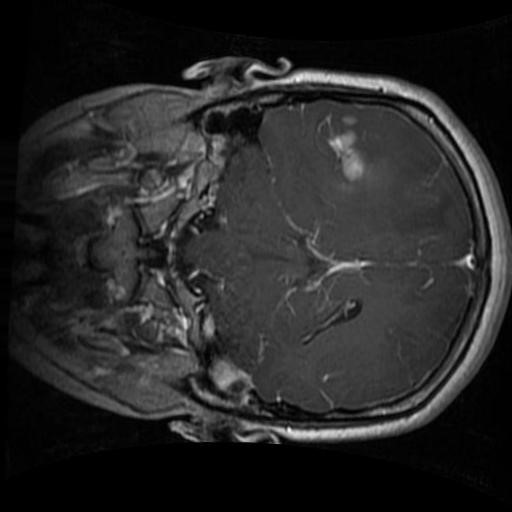
Label: brain_glioma